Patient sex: F
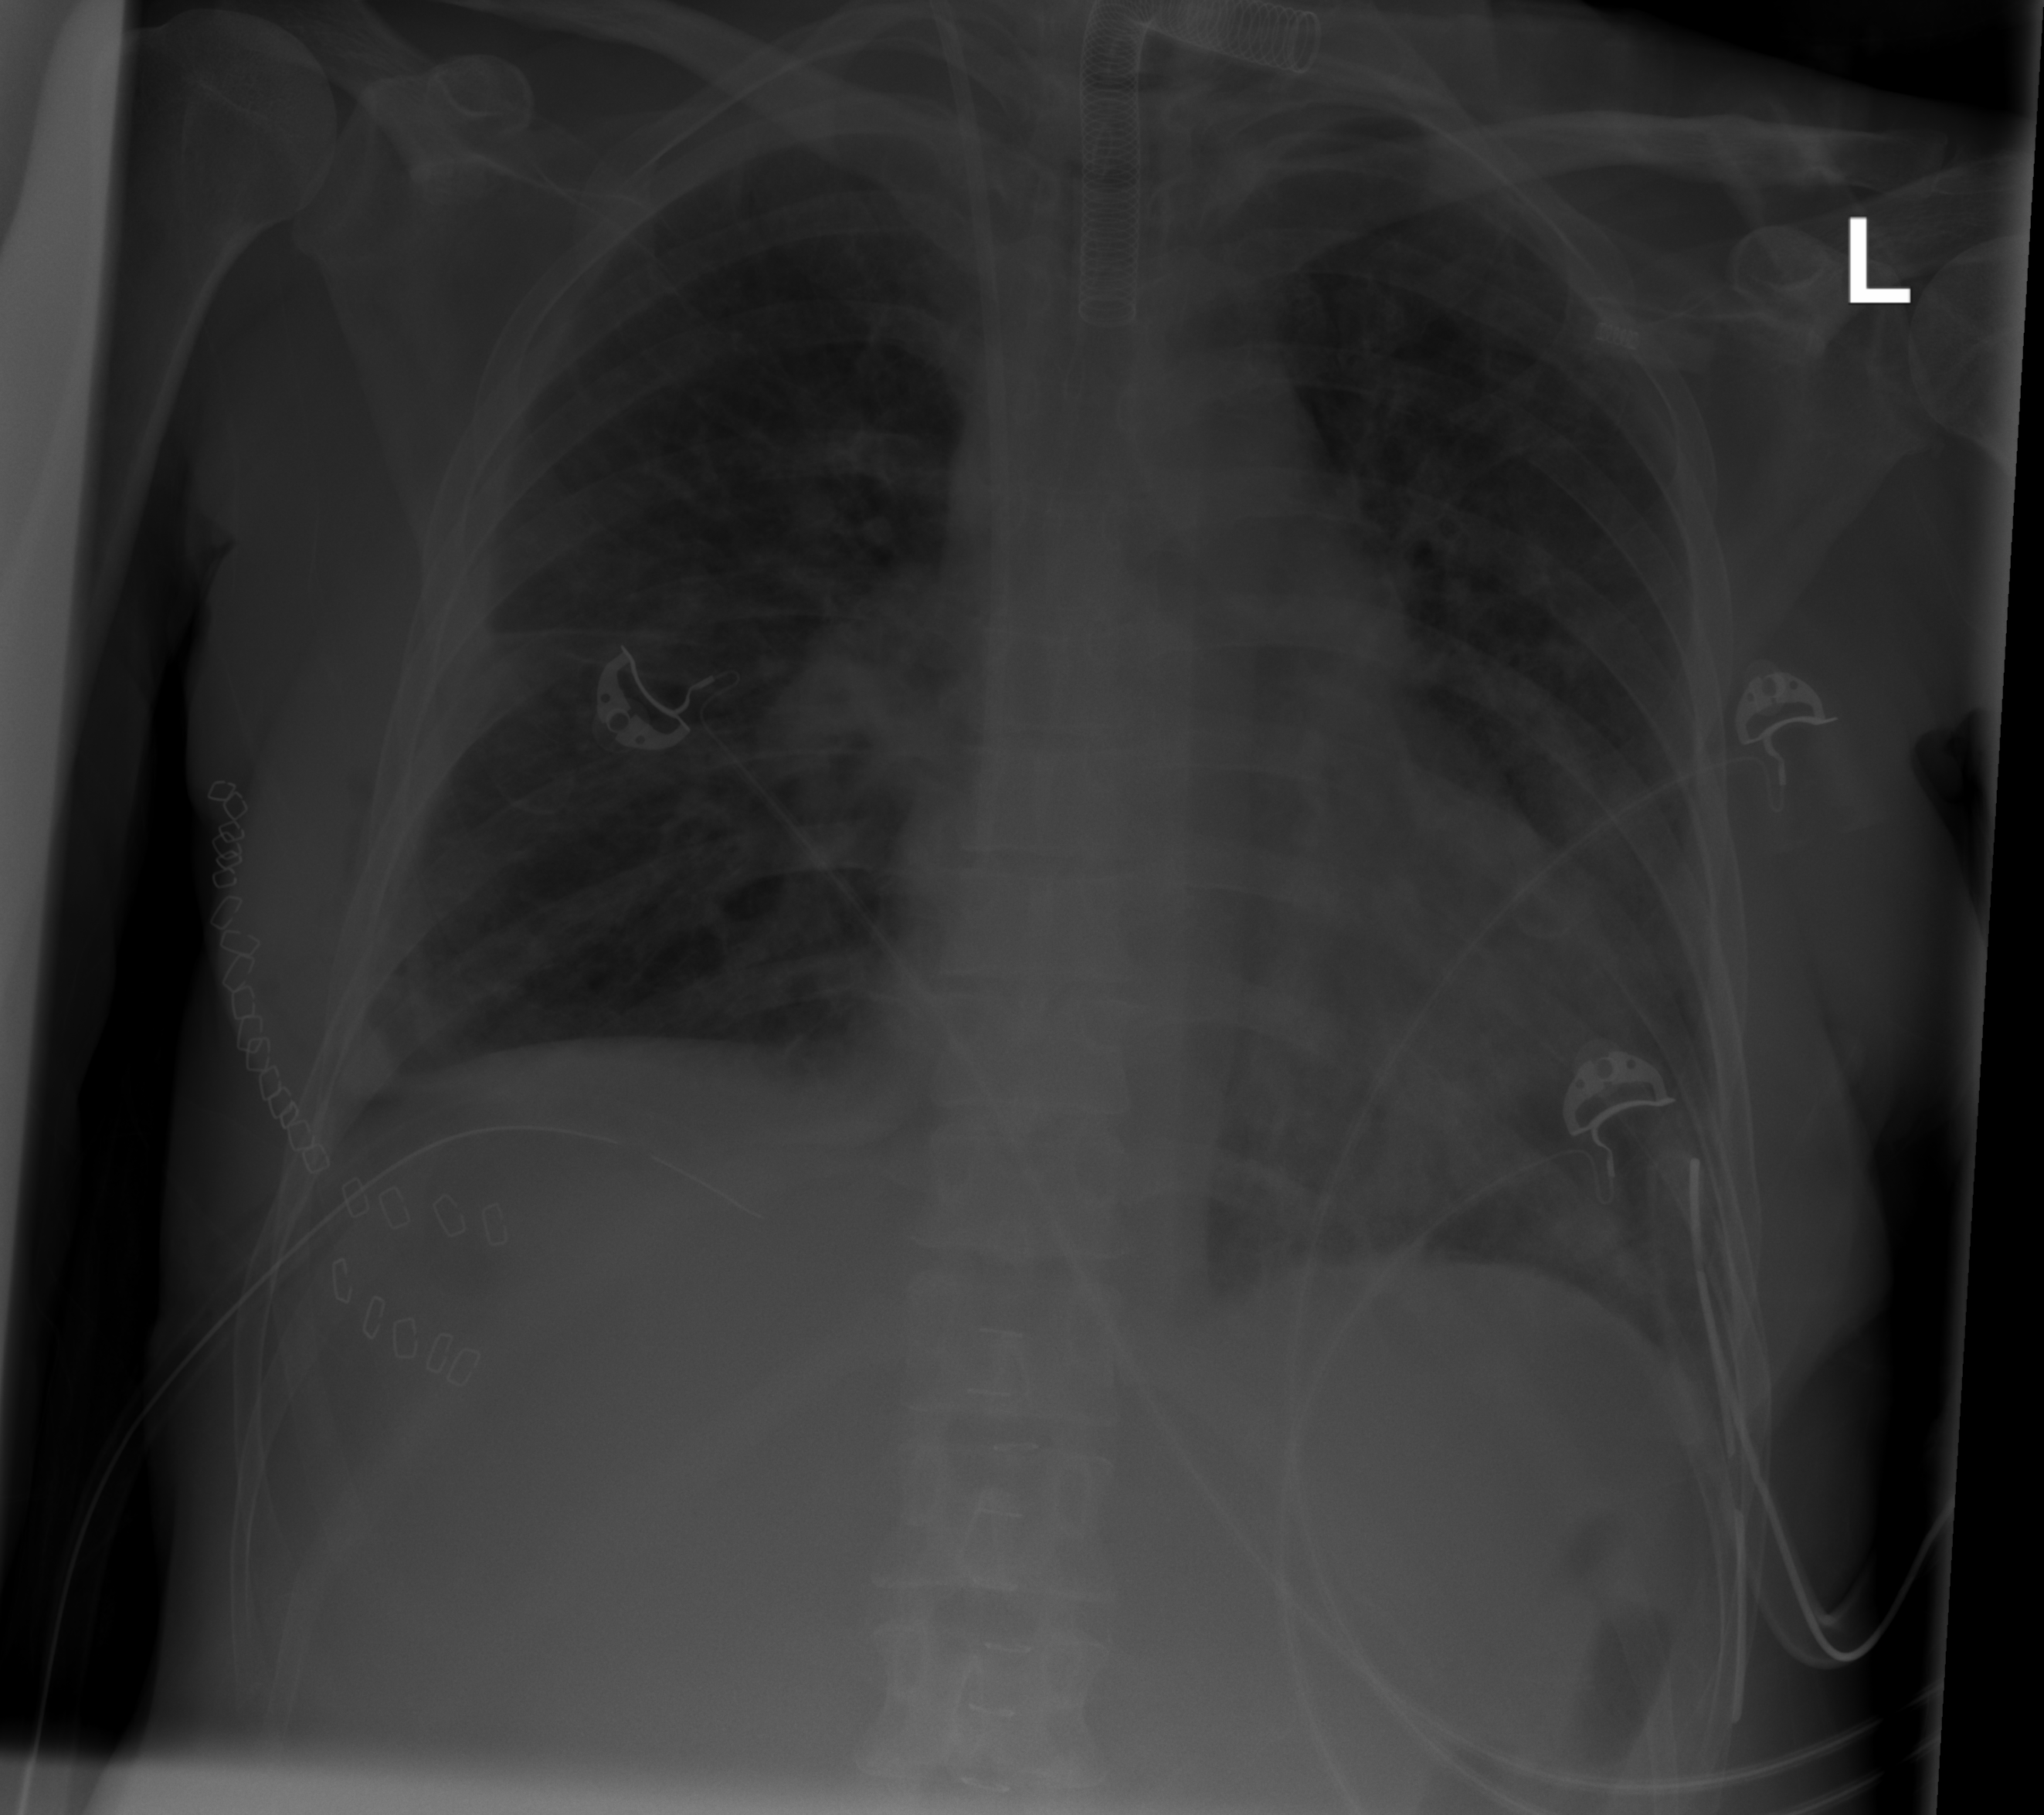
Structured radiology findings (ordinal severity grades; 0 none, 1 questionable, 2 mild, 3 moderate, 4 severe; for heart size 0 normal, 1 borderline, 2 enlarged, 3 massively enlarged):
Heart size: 2
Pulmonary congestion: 2
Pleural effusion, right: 2
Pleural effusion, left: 0
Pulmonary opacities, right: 2
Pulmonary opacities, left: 3
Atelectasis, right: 2
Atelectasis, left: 2